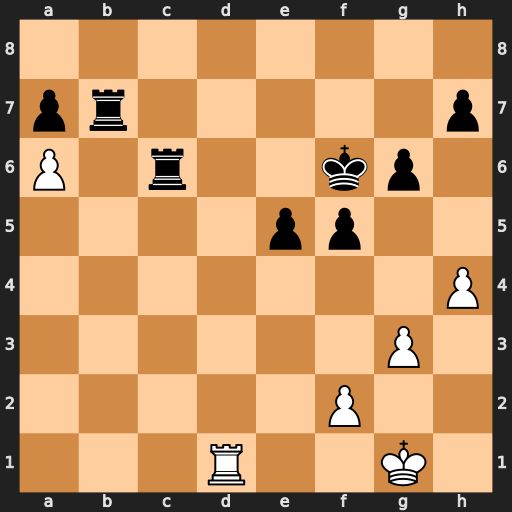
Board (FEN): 8/pr5p/P1r2kp1/4pp2/7P/6P1/5P2/3R2K1
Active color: w
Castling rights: -
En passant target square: -
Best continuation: axb7 Rb6 Rd6+ Rxd6 b8=Q